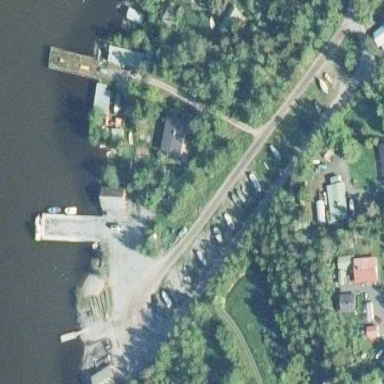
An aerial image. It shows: Boat storage area.